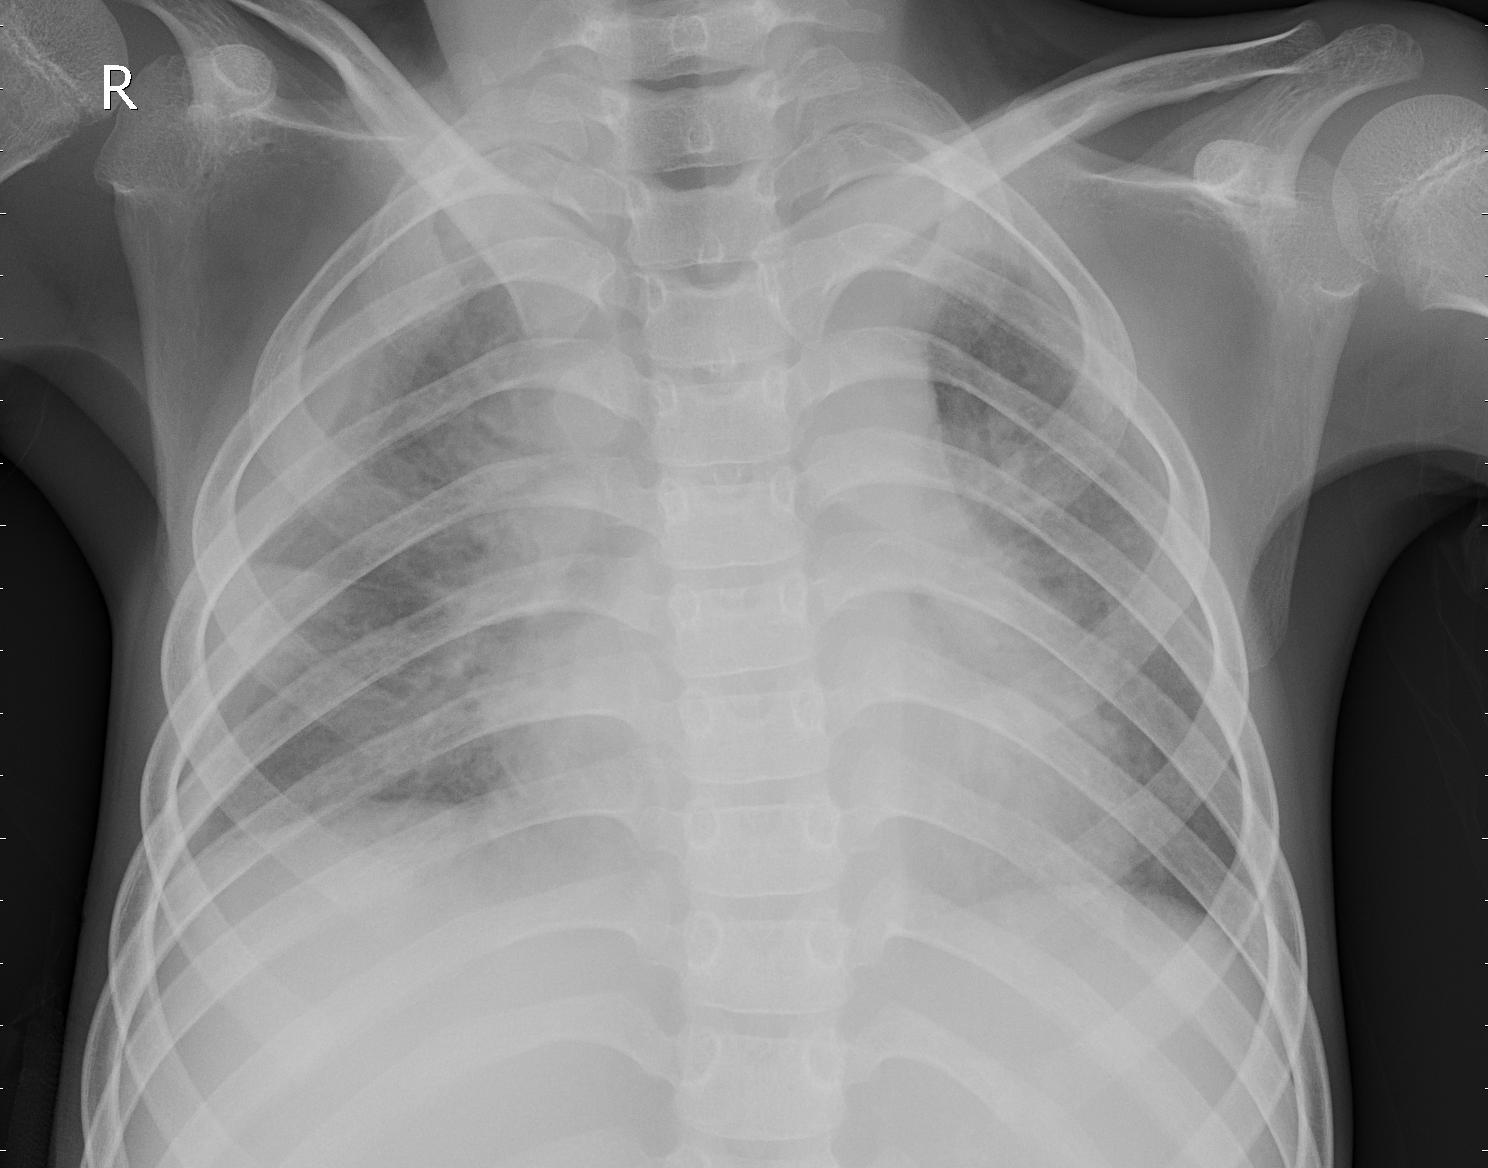
Diagnosis: PNEUMONIA